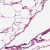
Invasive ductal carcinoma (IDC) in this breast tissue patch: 0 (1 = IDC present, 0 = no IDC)